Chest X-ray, AP view. Patient: 65 years old, sex F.
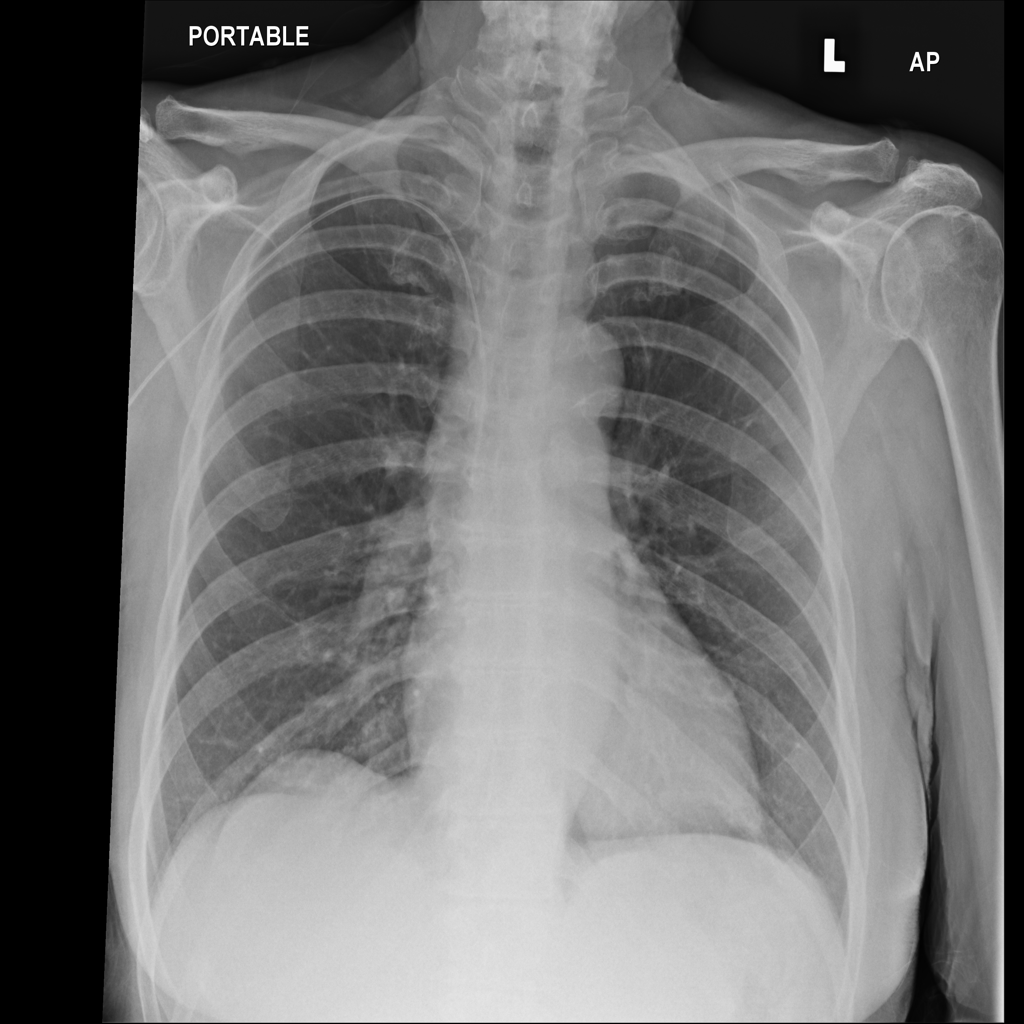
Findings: No Finding